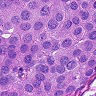
Metastatic tissue present: yes